Question: As mentioned in the title, the modal does not show up.
The content of the form is loaded via formly and the content of the template seems to load, but it only shows the modal very thin, with the overlay but not the content.
I have a main controller in which I have:
'''
$scope.add = function(){
$modal.open({
templateUrl: 'app/js/templates/popupAddCarForm.html',
controller: 'FormsController',
controllerAs: 'vm',
backdrop: 'static',
resolve: {
formData: function(){
return {
fields: getFormFields(),
model: {}
}
}
}
});
};
'''
My html is like so:
'''
<script type="text/ng-template" id="popupAddCarForm">
<div class="modal">
<div class="modal-dialog">
<div class="modal-header">
<h3 class="modal-title">Adauga masina</h3>
</div>
<div class="modal-body">
<form name="vm.addCarForm">
<formly-form model="vm.formData.model" fields="vm.formData.fields">
</formly-form>
</form>
</div>
<div class="modal-footer">
<button class="btn btn-default" type="submit" >Adauga</button>
</div>
</div>
</div>
'''
And my form controller like so:
'''
davidintercar.controller('FormsController',
function($modalInstance, formData) {
var vm = this;
//debugger;
vm.formData = formData;
vm.originalFields = angular.copy(vm.formData.fields);
}
);
'''
The result is like so:

LATER EDIT:
In order to rid ourselfes of other doubts, here is the code from the demo:
'''
app.controller('ModalInstanceCtrl', function ($modalInstance, formData) {
var vm = this;
debugger;
// function assignment
vm.ok = ok;
vm.cancel = cancel;
// variable assignment
vm.formData = formData;
vm.originalFields = angular.copy(vm.formData.fields);
// function definition
function ok() {
$modalInstance.close(vm.formData.model);
}
function cancel() {
$modalInstance.dismiss('cancel');
};
'''
});
Link: angular-formly.com/#/example/integrations/ui-bootstrap-modal
LATER, LATER EDIT:
Plunker: <URL>
Folder Structure:
'''
--app
----js
------controller
------services
------templates
------view
----app.js
intex.html
'''
My popupAddCarForm.html is in the templates directory, but as you see in the plunker, it does not render my loaded content, even in the same directory although a separate template file.
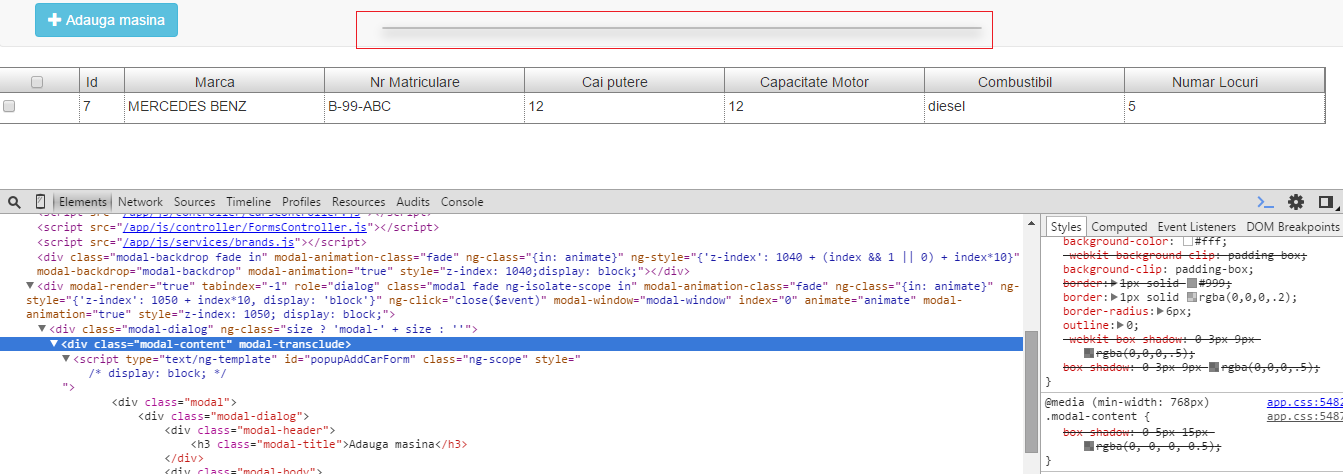
Answer: The modal template don't need to have the modal and modal-dialog layer - they will be generated by bootstrap.
'''
<script type="text/ng-template" id="popupAddCarForm.html">
<div class="modal-header">test
<h3 class="modal-title">Adauga masina</h3>
</div>
<div class="modal-body">
<form name="vm.addCarForm">
<formly-form model="vm.formData.model" fields="vm.formData.fields">
</formly-form>
</form>
</div>
<div class="modal-footer">
<button class="btn btn-default" type="submit" >Adauga</button>
</div>
</script>
'''